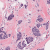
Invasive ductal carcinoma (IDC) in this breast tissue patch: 1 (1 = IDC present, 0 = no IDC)